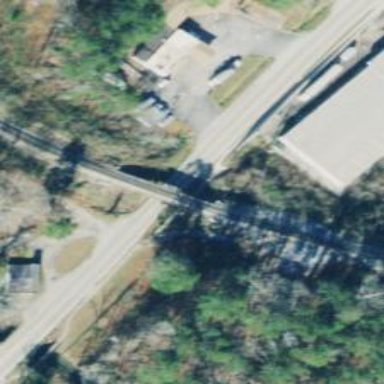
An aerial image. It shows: Railway bridge.